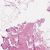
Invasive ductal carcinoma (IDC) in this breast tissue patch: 0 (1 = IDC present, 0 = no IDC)